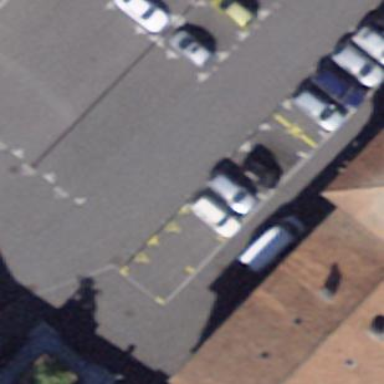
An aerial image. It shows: Tourist bus parking area.